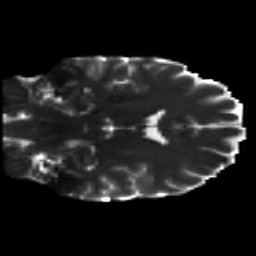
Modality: T2w
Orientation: coronal
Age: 34
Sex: male
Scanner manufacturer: siemens
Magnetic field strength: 3 T
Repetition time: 8.8 s
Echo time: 0.085 s